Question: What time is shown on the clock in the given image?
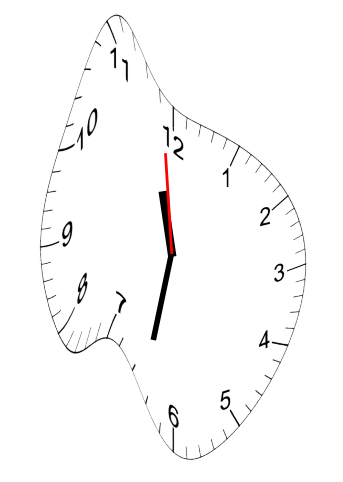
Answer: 11:31:59